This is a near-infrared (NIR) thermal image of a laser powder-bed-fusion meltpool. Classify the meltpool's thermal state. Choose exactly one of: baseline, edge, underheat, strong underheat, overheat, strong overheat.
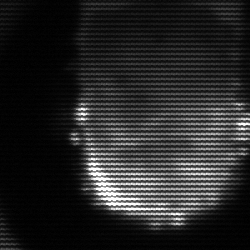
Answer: baseline